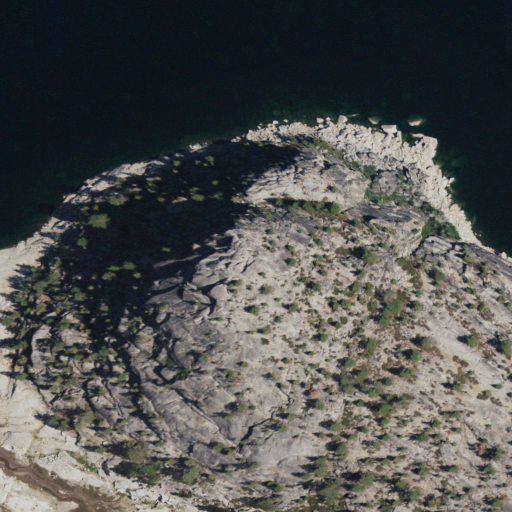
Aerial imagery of mountain in California named Florence Rock containing shrub, open water, barren land, grassland, and evergreen forest